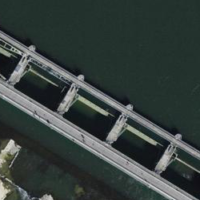
EUNIS habitat code: 15
Species observed at this site:
Cecropis daurica
Cygnus olor